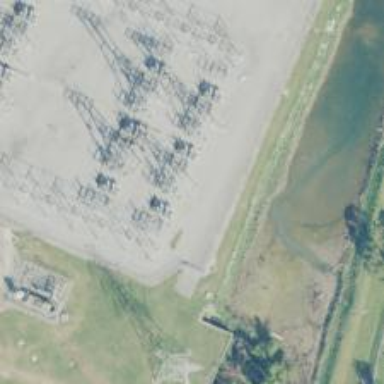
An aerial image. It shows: Switch for power supply.